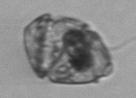
Label: Proterythropsis